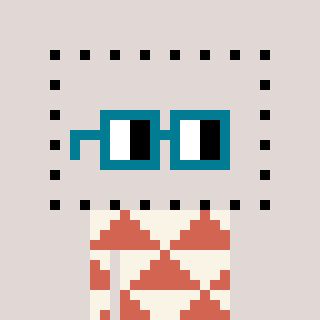
a pixel art character with square dark green glasses, a void-shaped head and a peachy-colored body on a warm background